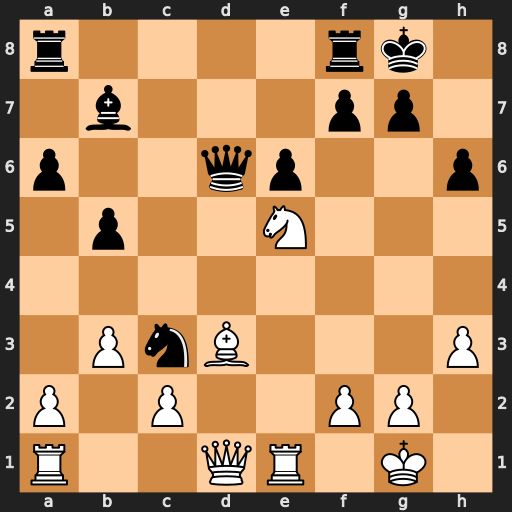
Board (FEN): r4rk1/1b3pp1/p2qp2p/1p2N3/8/1PnB3P/P1P2PP1/R2QR1K1
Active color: w
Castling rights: -
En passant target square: -
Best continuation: Bh7+ Kxh7 Qxd6